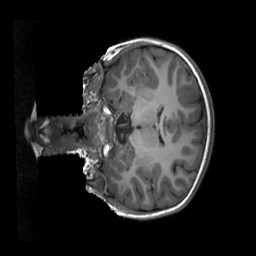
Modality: T1w
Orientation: coronal
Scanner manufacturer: siemens
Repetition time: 2.3 s
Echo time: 0.00229 s